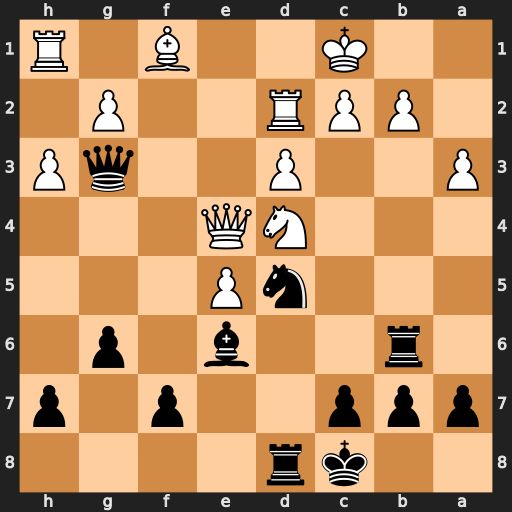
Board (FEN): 2kr4/ppp2p1p/1r2b1p1/3nP3/3NQ3/P2P2qP/1PPR2P1/2K2B1R
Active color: b
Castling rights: -
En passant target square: -
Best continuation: f5 exf6 Nxf6